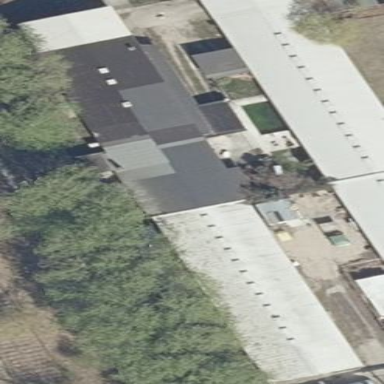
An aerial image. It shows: Stable building.